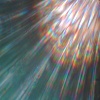
Label: sunburn